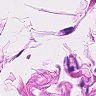
Metastatic tissue present: no